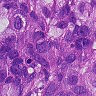
Metastatic tissue present: yes